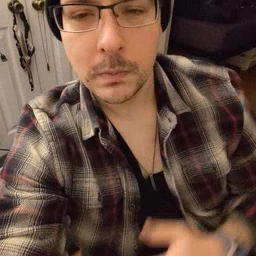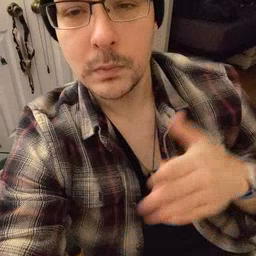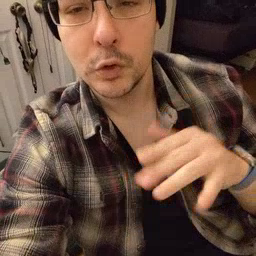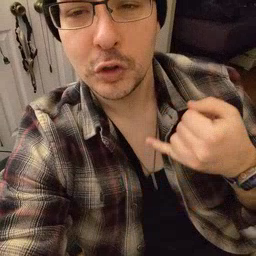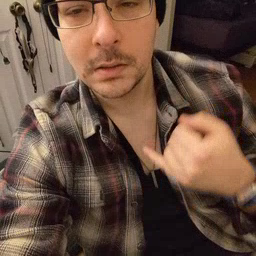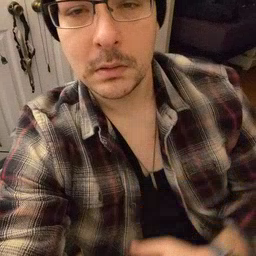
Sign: jeans